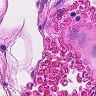
Metastatic tissue present: no